Question: when I focus on a UITextField control, I add button as subview. when I remove the focus from UITextField, I remove the add button. This works when there is some text in the UITextField. But when there is no text, the button does not go away.
'''
Q. How can I remove the UIButton from UITextField when the UITextField is empty.
I also want to be able to show *default* placeholder-text for UITextField when add button is removed.
'''
Here is my code to add and remove unbutton as subview
'''
- (BOOL)textFieldShouldBeginEditing:(UITextField *)textField
{
UIButton *button = [UIButton buttonWithType:UIButtonTypeContactAdd];
if(textField == txtToEmailAddress)
{
txtToEmailAddress.rightView = button;
txtToEmailAddress.rightViewMode = UITextFieldViewModeAlways;
[button addTarget:self action:@selector(AddEmailAddress:) forControlEvents:UIControlEventTouchUpInside];
[self.txtToEmailAddress addSubview:button];
}
if(textField == txtCallPhoneNum)
{
txtCallPhoneNum.rightView = button;
txtCallPhoneNum.rightViewMode = UITextFieldViewModeAlways;
[button addTarget:self action:@selector(AddPhoneNumber:) forControlEvents:UIControlEventTouchUpInside];
[self.txtCallPhoneNum addSubview:button];
}
if(textField == txtTextNumbers)
{
txtTextNumbers.rightView = button;
txtTextNumbers.rightViewMode = UITextFieldViewModeAlways;
[button addTarget:self action:@selector(AddTextNumber:) forControlEvents:UIControlEventTouchUpInside];
[self.txtTextNumbers addSubview:button];
}
return YES;
}
- (BOOL)textFieldDidEndEditing:(UITextField *)textField
{
UIButton *button = nil;
if(textField == txtToEmailAddress)
{
button = (UIButton *)[txtToEmailAddress.subviews objectAtIndex:1];
}
if(textField == txtCallPhoneNum)
{
button = (UIButton *)[txtCallPhoneNum.subviews objectAtIndex:1];
}
if(textField == txtTextNumbers)
{
button = (UIButton *)[txtTextNumbers.subviews objectAtIndex:1];
}
if (button != nil)
{
button.hidden = YES;
[button removeFromSuperview];
}
return YES;
}
'''
Here is the add button in the empty UITextField that needs to go away.

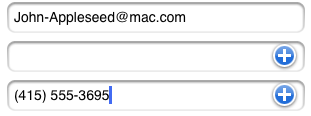
Answer: Your code works fine.But problem is with the index of button and 'textFieldDidEndEditing:' method
The index of the button is 2 if you have a placeholder text and text in textfield
the method should be implemented like this
'''
- (void)textFieldDidEndEditing:(UITextField *)textField
'''
And the finally adding some optimization to your code, the working code looks like this
'''
-(void)textFieldDidBeginEditing:(UITextField *)textField{
UIButton *button = [UIButton buttonWithType:UIButtonTypeContactAdd];
textField.rightView = button;
textField.rightViewMode = UITextFieldViewModeAlways;
[button addTarget:self action:@selector(AddTextNumber:) forControlEvents:UIControlEventTouchUpInside];
[textField addSubview:button];
}
- (void)textFieldDidEndEditing:(UITextField *)textField
{
UIButton *button = nil;
NSLog(@"textField>>%@",[textField.subviews description]);
if([textField.text isEqualToString:@""])
button = (UIButton *)[textField.subviews objectAtIndex:2];
else
button = (UIButton *)[textField.subviews objectAtIndex:1];
if (button != nil)
{
button.hidden = YES;
[button removeFromSuperview];
}
}
'''
This should work perfectly same as your textbox's Focus() method in dotnet :) .Hope it helps...